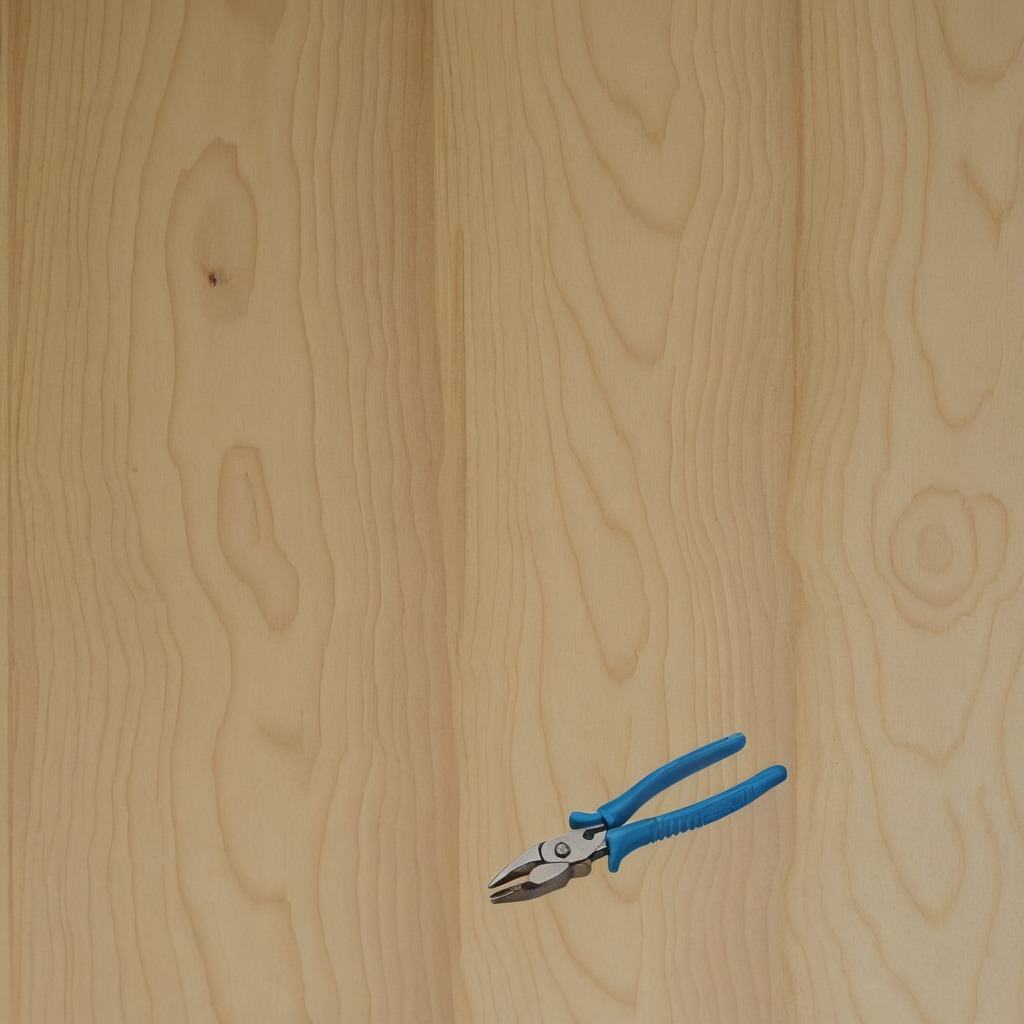
A plier is lying on a plywood surface in a paint workshop lit by afternoon window light.